The image is the raw acceleration waveform (amplitude versus time) of a rotating-machine vibration signal. Classify the rotor condition as one of: normal, misalignment, unbalance, looseness.
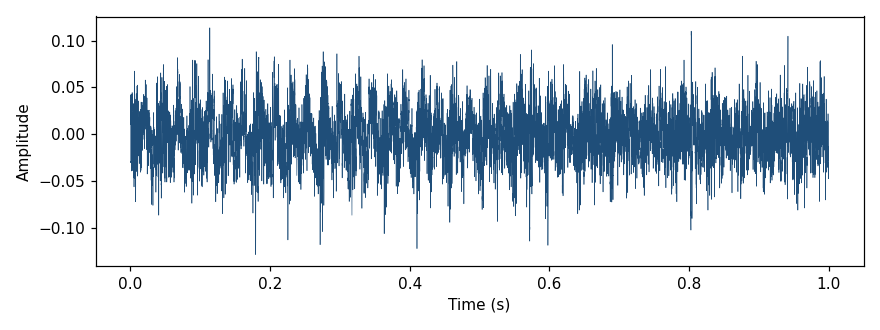
Answer: looseness